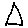
Label: triangle